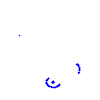
Particle: proton